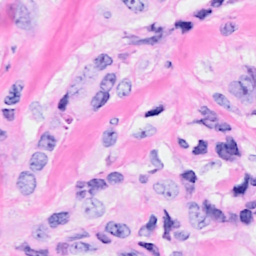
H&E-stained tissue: Breast